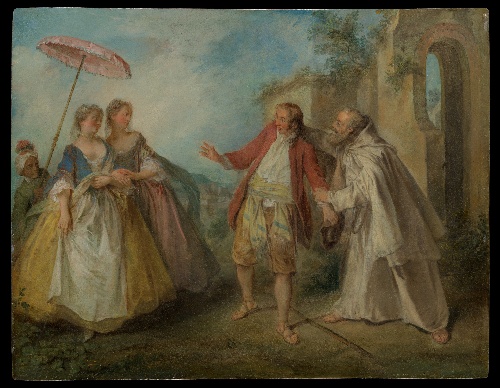
Title: Brother Philippe's Geese
Artist: Nicolas Lancret
Artist bio: French, Paris 1690–1743 Paris
Date: ca. 1736
Object type: Painting
Classification: Paintings
Medium: Oil on copper
Dimensions: 10 3/4 x 13 7/8 in. (27.3 x 35.2 cm)
Department: European Paintings
Credit line: Purchase, Walter and Leonore Annenberg and The Annenberg Foundation Gift, 2004
Accession year: 2004
Repository: Metropolitan Museum of Art, New York, NY
Tags: Men|Women|Servants